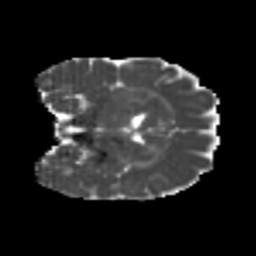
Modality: MD
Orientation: coronal
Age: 23
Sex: female
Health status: healthy
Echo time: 0.074 s